Question: I am brand new to Blazor Server, coming from a background in ASP.NET Webforms. I have a database that stores questions and answers for an employee safety test, and Im trying to display the test questions programatically in the HTML section of my page. When debugging, I get an Index Out of Range error.
Related Code:
'''
@code {
private List<IForkLiftPerfTestContentModel> testquestion = new List<IForkLiftPerfTestContentModel>();
protected override async Task OnInitializedAsync()
{
testquestion = await testService.GetTestQuestions();
}
'''
When I debug , it displays data properly as shown:

When I try to display an element by zero-based index, I get Index out of Range, although Intellisense doesnt complain about my code:
'''
<td>
@testquestion[0].Topic
</td>
'''
Clearly Im missing something, but again I am learning Blazor. Any help is appreciated!
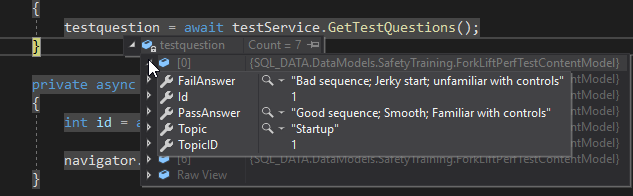
Answer: When your blazor page will render first time, it will not yet have awaited your async operation, it will re-render once that operation is done.
Meaning on first render your 'testquestion' will be empty - that's why you have Index Out Of Range, so you need to handle it, say for example "if testquestion is empty - display loading"